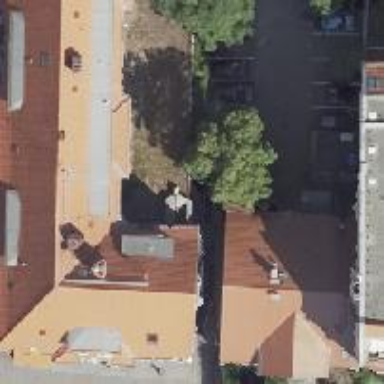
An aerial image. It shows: There is pub in the building.